Interaction volume radius: 5 \u00c5
Interaction volume height: 25 \u00c5
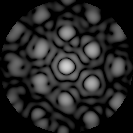
Disorder parameter: 0.2314